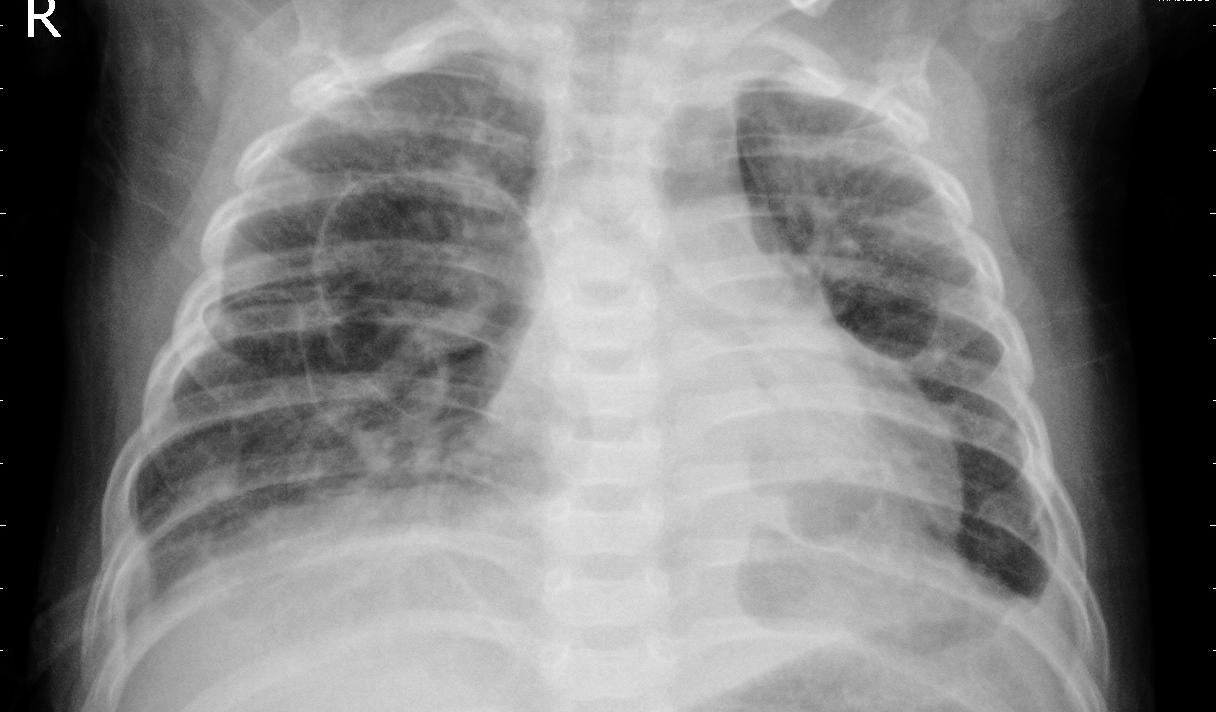
Diagnosis: PNEUMONIA